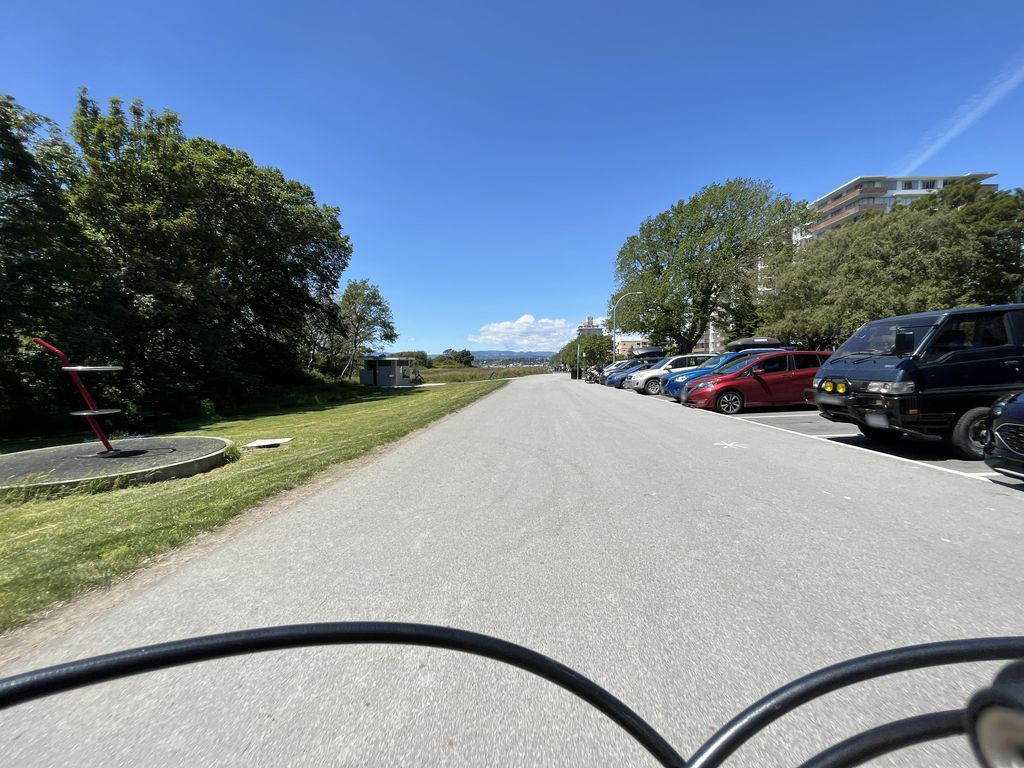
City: victoria